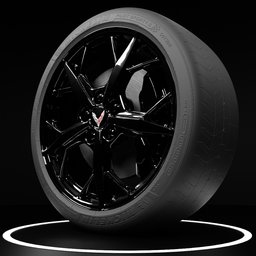
Label: mechanical